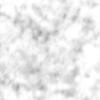
Label: no_change